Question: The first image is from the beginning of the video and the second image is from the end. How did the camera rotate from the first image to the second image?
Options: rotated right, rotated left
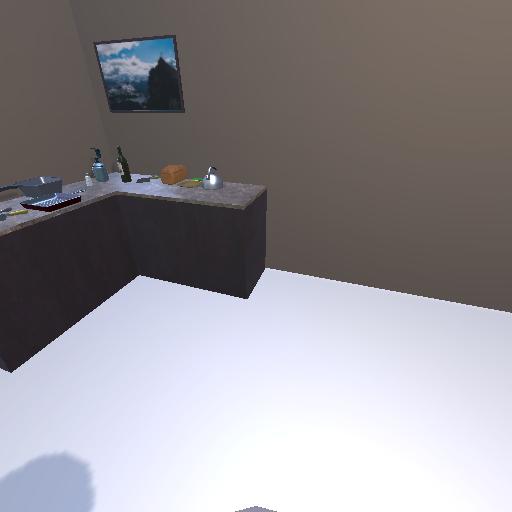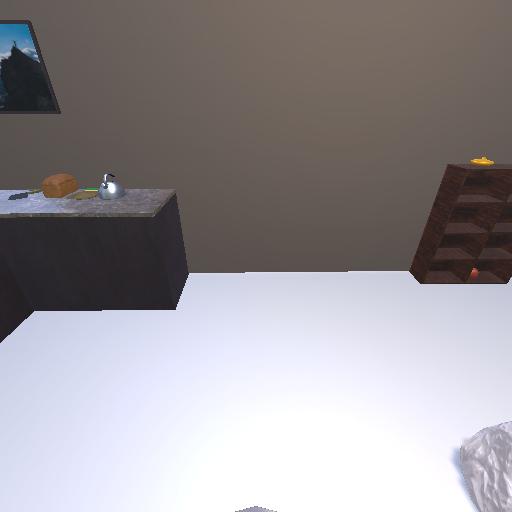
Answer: rotated right